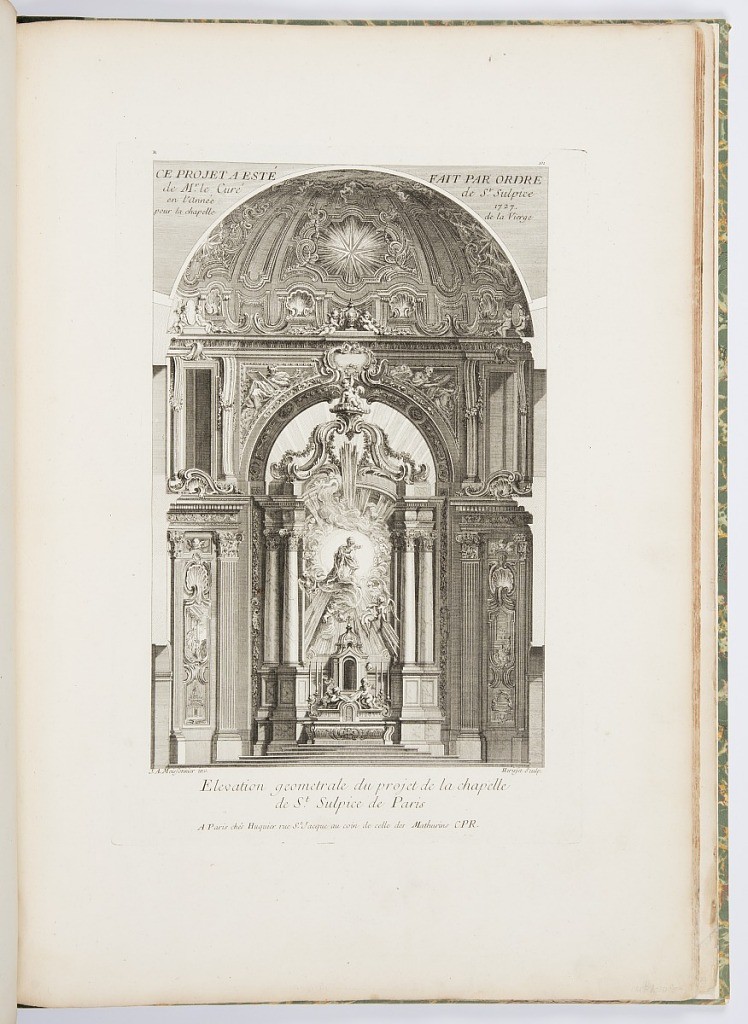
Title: Projet de la chapelle de St. Sulpice de Paris (Design for the St. Sulpice Chapel of Paris), plate 101, in Oeuvres de Juste-Aurèle Meissonnier (Works by Juste-Aurèle Meissonnier)
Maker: Juste-Aurèle Meissonnier, French, b. Italy, 1695–1750
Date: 1748
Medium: Engraving on white laid paper
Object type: Print
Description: A chapel flanked by Corinthian columns, then fluted pilasters and then panels decorated with shells and illustrations. Stairs lead up to a tomb at center which two putti cover with a cloth; Virgin appears in robes with sun rays behind her; she gazes down toward the tomb, surrounded by putti and other figures. Above, putto holding up a crown of stars. Cupola depicts shells, putti and starts in cartouches.